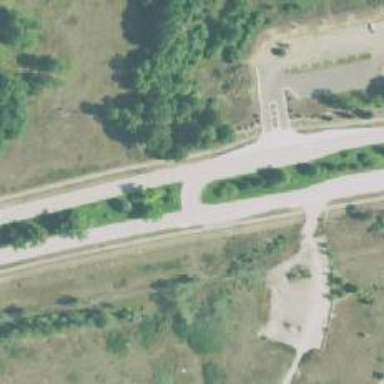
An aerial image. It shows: Secondary link road.